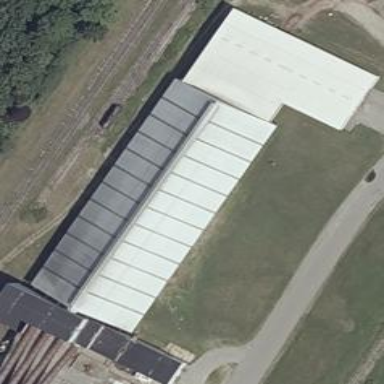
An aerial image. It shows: Industrial building.